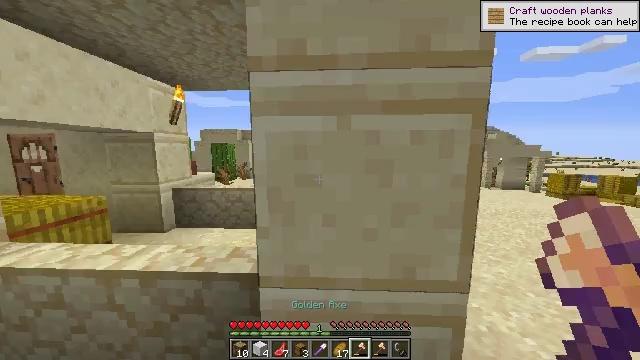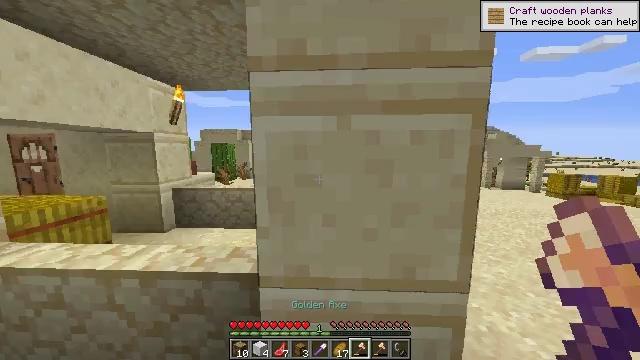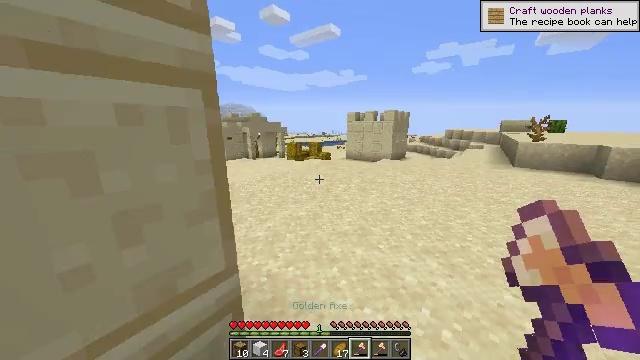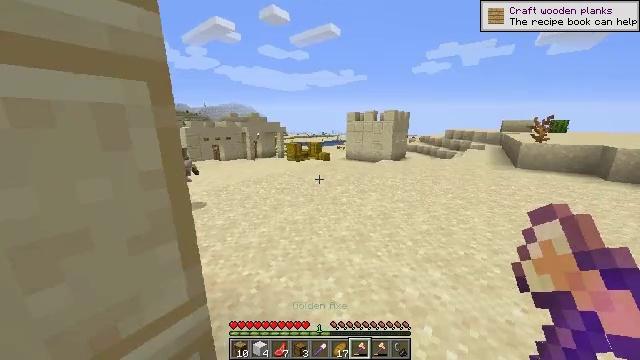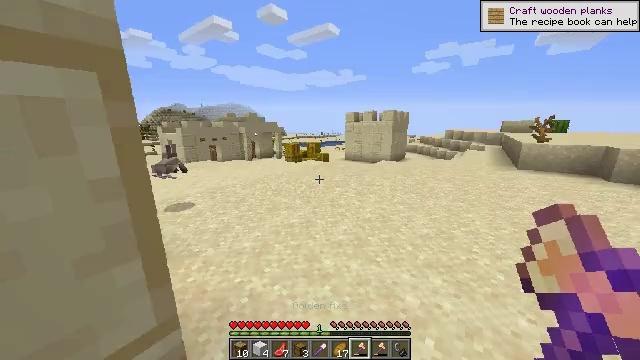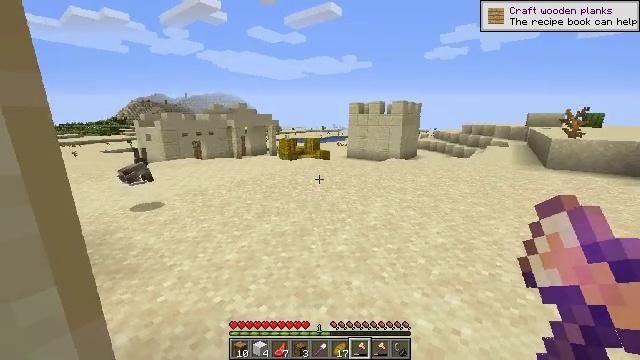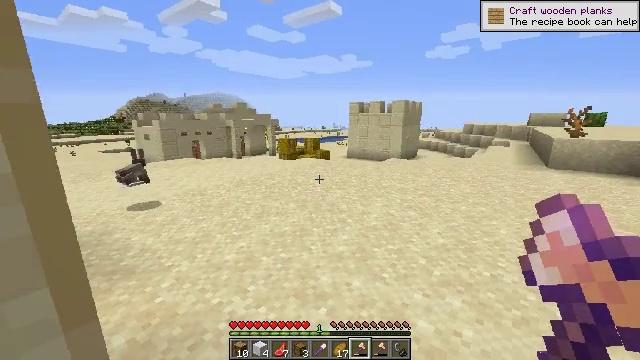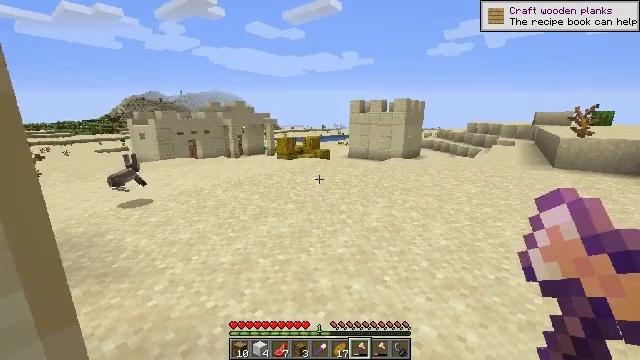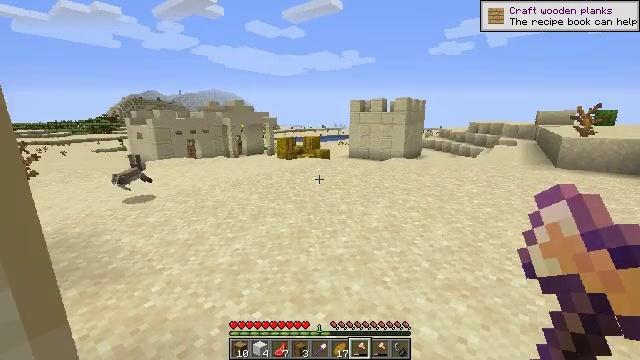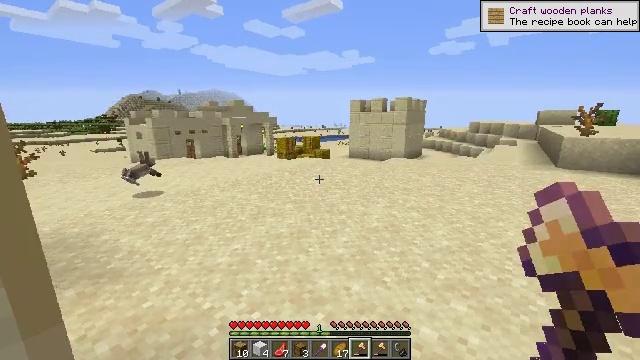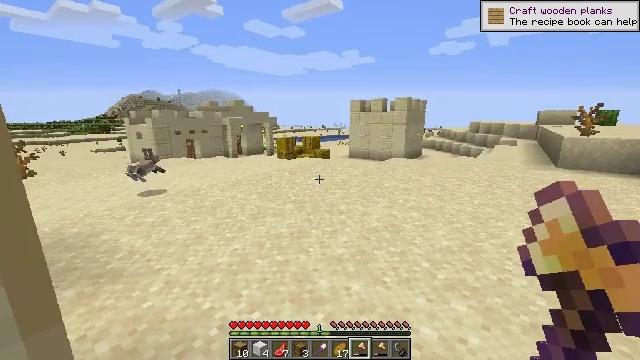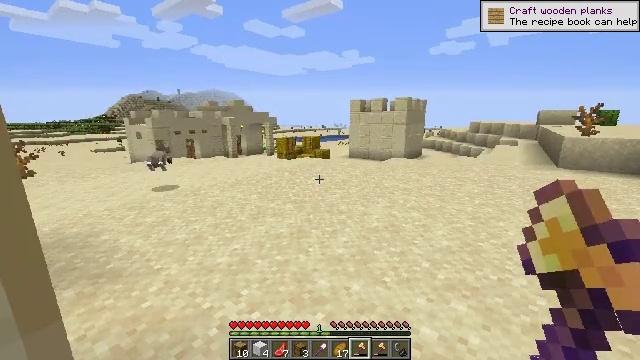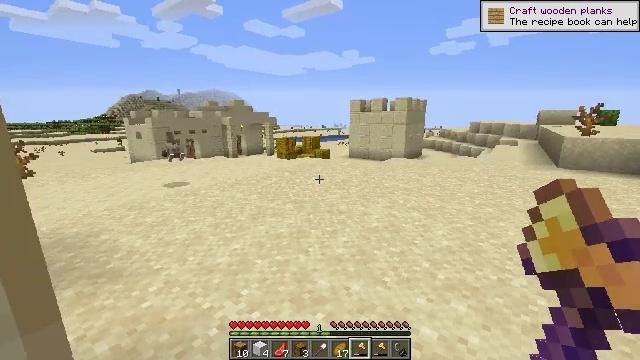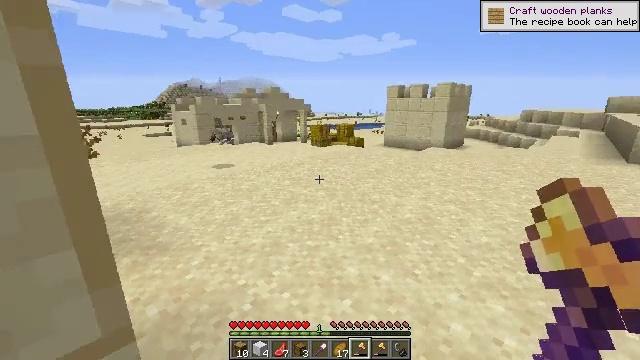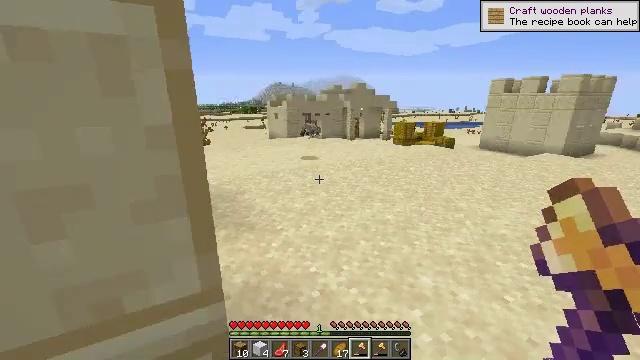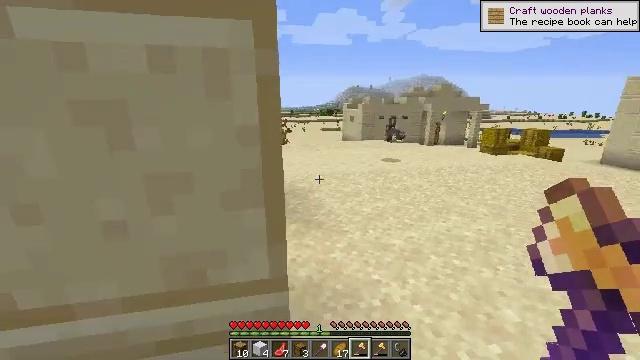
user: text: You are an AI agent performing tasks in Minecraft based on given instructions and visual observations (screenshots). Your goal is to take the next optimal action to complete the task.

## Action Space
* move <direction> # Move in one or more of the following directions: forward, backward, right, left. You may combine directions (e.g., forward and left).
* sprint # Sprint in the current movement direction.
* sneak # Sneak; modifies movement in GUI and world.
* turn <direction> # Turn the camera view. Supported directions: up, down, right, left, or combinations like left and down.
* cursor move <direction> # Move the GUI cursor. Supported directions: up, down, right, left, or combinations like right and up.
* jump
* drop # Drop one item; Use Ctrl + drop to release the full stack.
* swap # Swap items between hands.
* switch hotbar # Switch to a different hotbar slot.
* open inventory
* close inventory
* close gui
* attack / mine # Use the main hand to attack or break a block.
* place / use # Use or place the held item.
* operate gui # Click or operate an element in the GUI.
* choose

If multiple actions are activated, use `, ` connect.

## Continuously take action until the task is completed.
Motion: motion action
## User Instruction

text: Break the loom.
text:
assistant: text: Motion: move forward and move right
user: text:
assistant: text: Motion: move forward and move right, turn right and down
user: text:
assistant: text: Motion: no_op
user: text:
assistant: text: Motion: no_op
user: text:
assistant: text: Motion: no_op
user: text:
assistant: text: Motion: no_op
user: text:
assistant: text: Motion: no_op
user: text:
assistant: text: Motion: no_op
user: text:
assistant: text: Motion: no_op
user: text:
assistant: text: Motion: no_op
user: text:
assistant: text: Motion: no_op
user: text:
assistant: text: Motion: no_op
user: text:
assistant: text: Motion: turn left and down
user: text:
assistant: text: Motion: turn left
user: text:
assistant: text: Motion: turn left
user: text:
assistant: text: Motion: move forward and move right, turn left
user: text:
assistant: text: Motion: move forward and move right
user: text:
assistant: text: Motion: move forward and move right, turn left and up
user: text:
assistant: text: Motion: move forward and move right, turn left and up
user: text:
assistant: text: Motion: move forward and move right, turn left and up
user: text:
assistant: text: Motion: move forward and move right, turn left
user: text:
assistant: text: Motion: move forward and move right
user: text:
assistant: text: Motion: move forward and move right
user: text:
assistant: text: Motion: move forward and move right
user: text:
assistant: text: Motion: move forward and move right, turn left
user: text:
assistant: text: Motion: move forward and move right, turn left
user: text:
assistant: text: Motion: move forward and move right, turn left
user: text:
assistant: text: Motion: move forward and move right, turn left
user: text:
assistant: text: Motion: move forward and move right, turn left and down
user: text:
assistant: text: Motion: move forward and move right, turn left and down